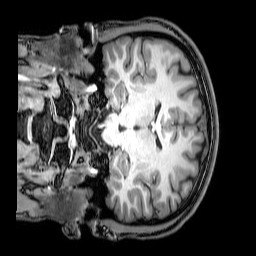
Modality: T1w
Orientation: coronal
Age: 21
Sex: male